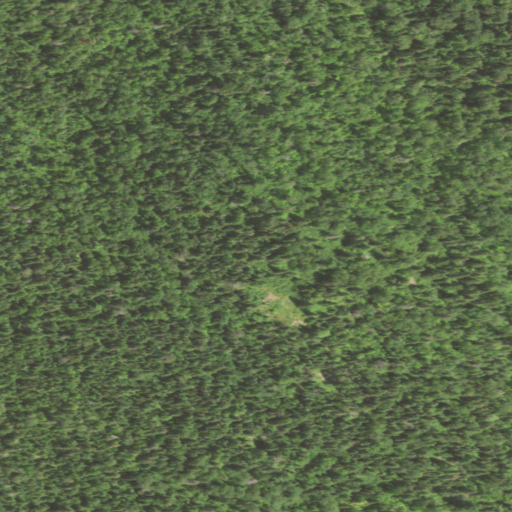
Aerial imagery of mountain in Minnesota named Lima Mountain containing mixed forest and evergreen forest